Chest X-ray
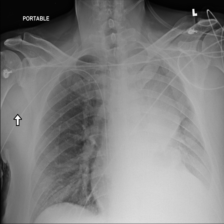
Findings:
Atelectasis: negative
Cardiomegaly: negative
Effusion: negative
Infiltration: negative
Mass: negative
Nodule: negative
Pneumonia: negative
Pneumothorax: negative
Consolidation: negative
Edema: negative
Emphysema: negative
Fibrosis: negative
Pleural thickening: negative
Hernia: negative